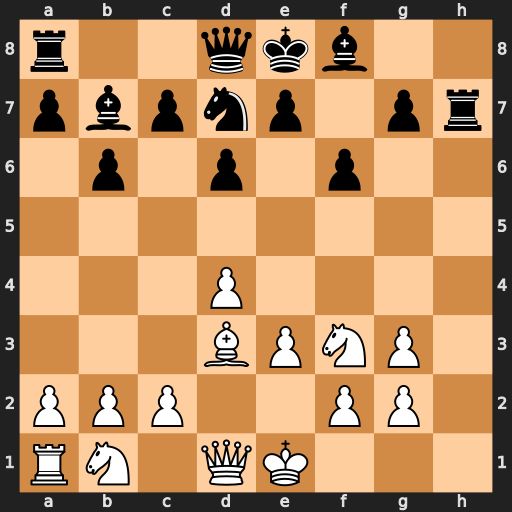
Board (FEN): r2qkb2/pbpnp1pr/1p1p1p2/8/3P4/3BPNP1/PPP2PP1/RN1QK3
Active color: w
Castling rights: Qq
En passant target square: -
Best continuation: Bg6#